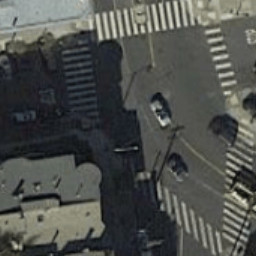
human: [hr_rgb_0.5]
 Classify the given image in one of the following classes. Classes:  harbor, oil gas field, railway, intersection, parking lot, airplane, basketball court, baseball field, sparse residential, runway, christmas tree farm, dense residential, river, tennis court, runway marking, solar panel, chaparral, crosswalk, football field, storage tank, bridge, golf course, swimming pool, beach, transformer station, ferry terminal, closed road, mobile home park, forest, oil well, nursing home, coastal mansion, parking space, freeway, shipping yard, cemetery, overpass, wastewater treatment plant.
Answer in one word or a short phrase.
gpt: crosswalk